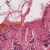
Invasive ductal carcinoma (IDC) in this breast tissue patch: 0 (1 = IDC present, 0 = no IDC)